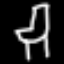
Label: chair